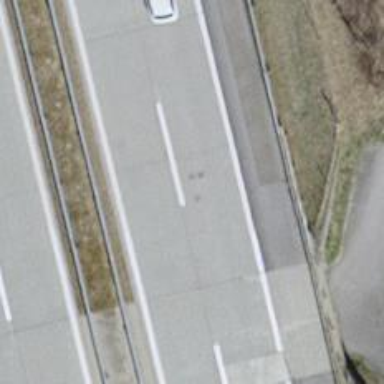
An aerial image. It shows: Motorway bridge with asphalt surface.